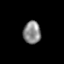
Tissue: prostate
Cell type: T cells
Senescence score: 0.3317
Nuclear area (px): 390
Mean DAPI intensity: 137.292